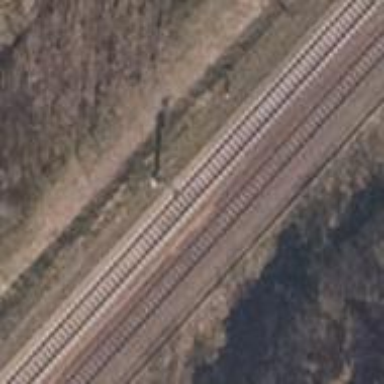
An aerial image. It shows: Railway signal.